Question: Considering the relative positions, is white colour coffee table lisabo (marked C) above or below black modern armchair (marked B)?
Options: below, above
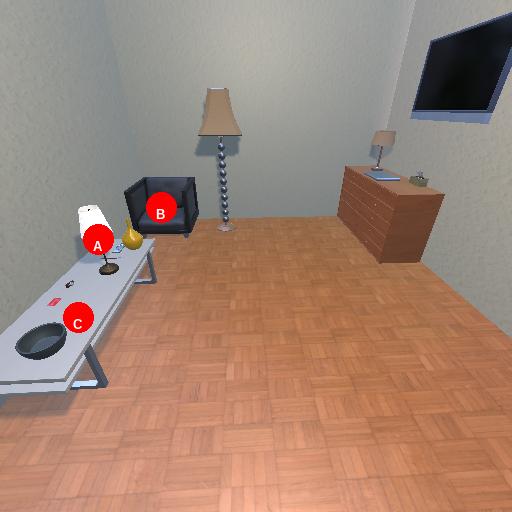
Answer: below